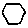
Label: hexagon